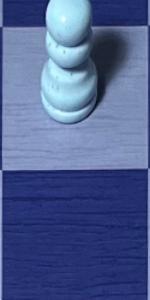
Label: Empty